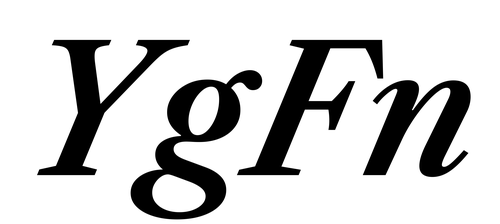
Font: LibreCaslonText-Italic_SemiBold_Italic